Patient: sex M, age 74
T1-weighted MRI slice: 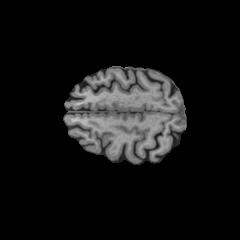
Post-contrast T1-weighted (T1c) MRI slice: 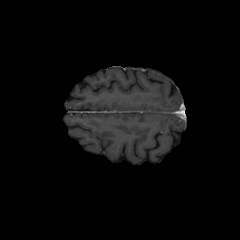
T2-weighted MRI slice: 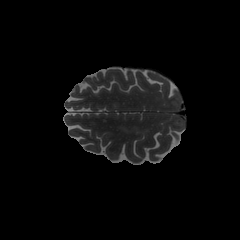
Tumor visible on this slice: no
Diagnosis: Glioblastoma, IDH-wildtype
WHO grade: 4